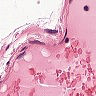
Metastatic tissue present: no